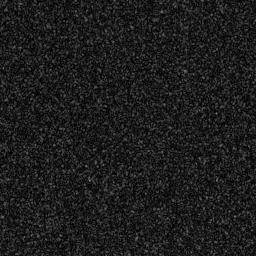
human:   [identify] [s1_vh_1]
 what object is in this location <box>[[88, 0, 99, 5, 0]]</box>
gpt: <ref>1 small ship at the top right</ref>